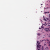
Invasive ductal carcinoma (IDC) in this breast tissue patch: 1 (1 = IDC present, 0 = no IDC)